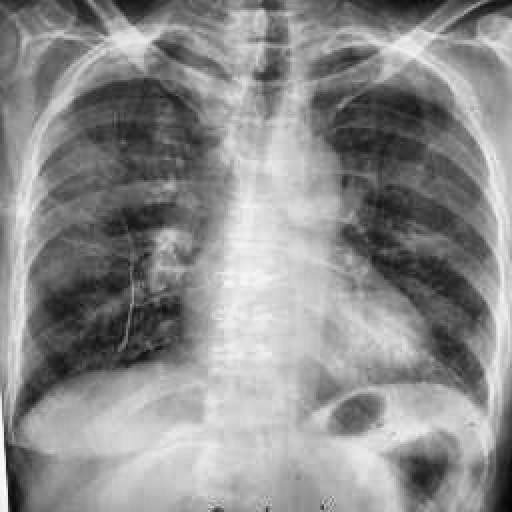
Finding: TUBERCULOSIS